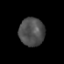
Tissue: prostate
Cell type: T cells
Senescence score: 0.3428
Nuclear area (px): 703
Mean DAPI intensity: 77.976